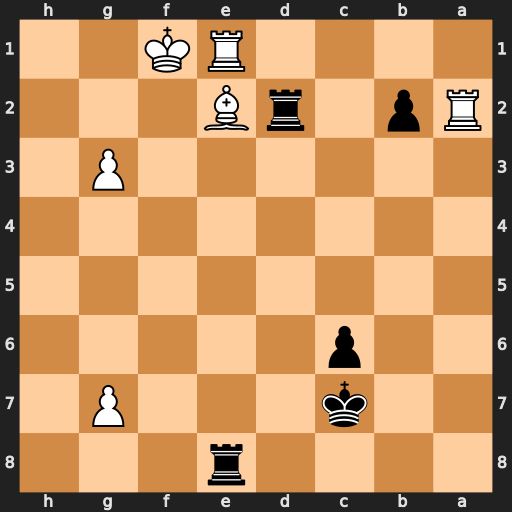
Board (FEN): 4r3/2k3P1/2p5/8/8/6P1/Rp1rB3/4RK2
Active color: b
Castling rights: -
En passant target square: -
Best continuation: Rdxe2 Rxe2 b1=Q+